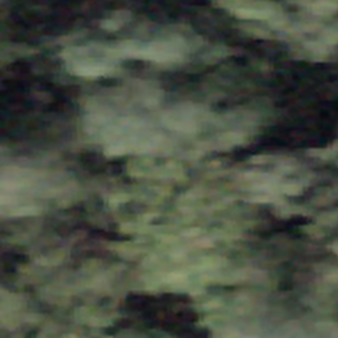
Label: other